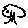
Label: tree